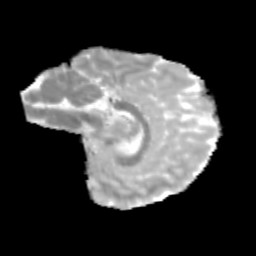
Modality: MD
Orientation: sagittal
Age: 12
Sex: male
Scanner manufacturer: siemens
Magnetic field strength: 3 T
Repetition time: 3.8 s
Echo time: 0.07 s